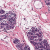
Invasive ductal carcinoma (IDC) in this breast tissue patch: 0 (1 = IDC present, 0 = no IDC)